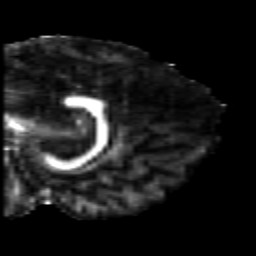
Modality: FA
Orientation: sagittal
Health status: healthy
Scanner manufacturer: siemens
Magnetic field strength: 3 T
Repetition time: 10 s
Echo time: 0.092 s